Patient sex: F
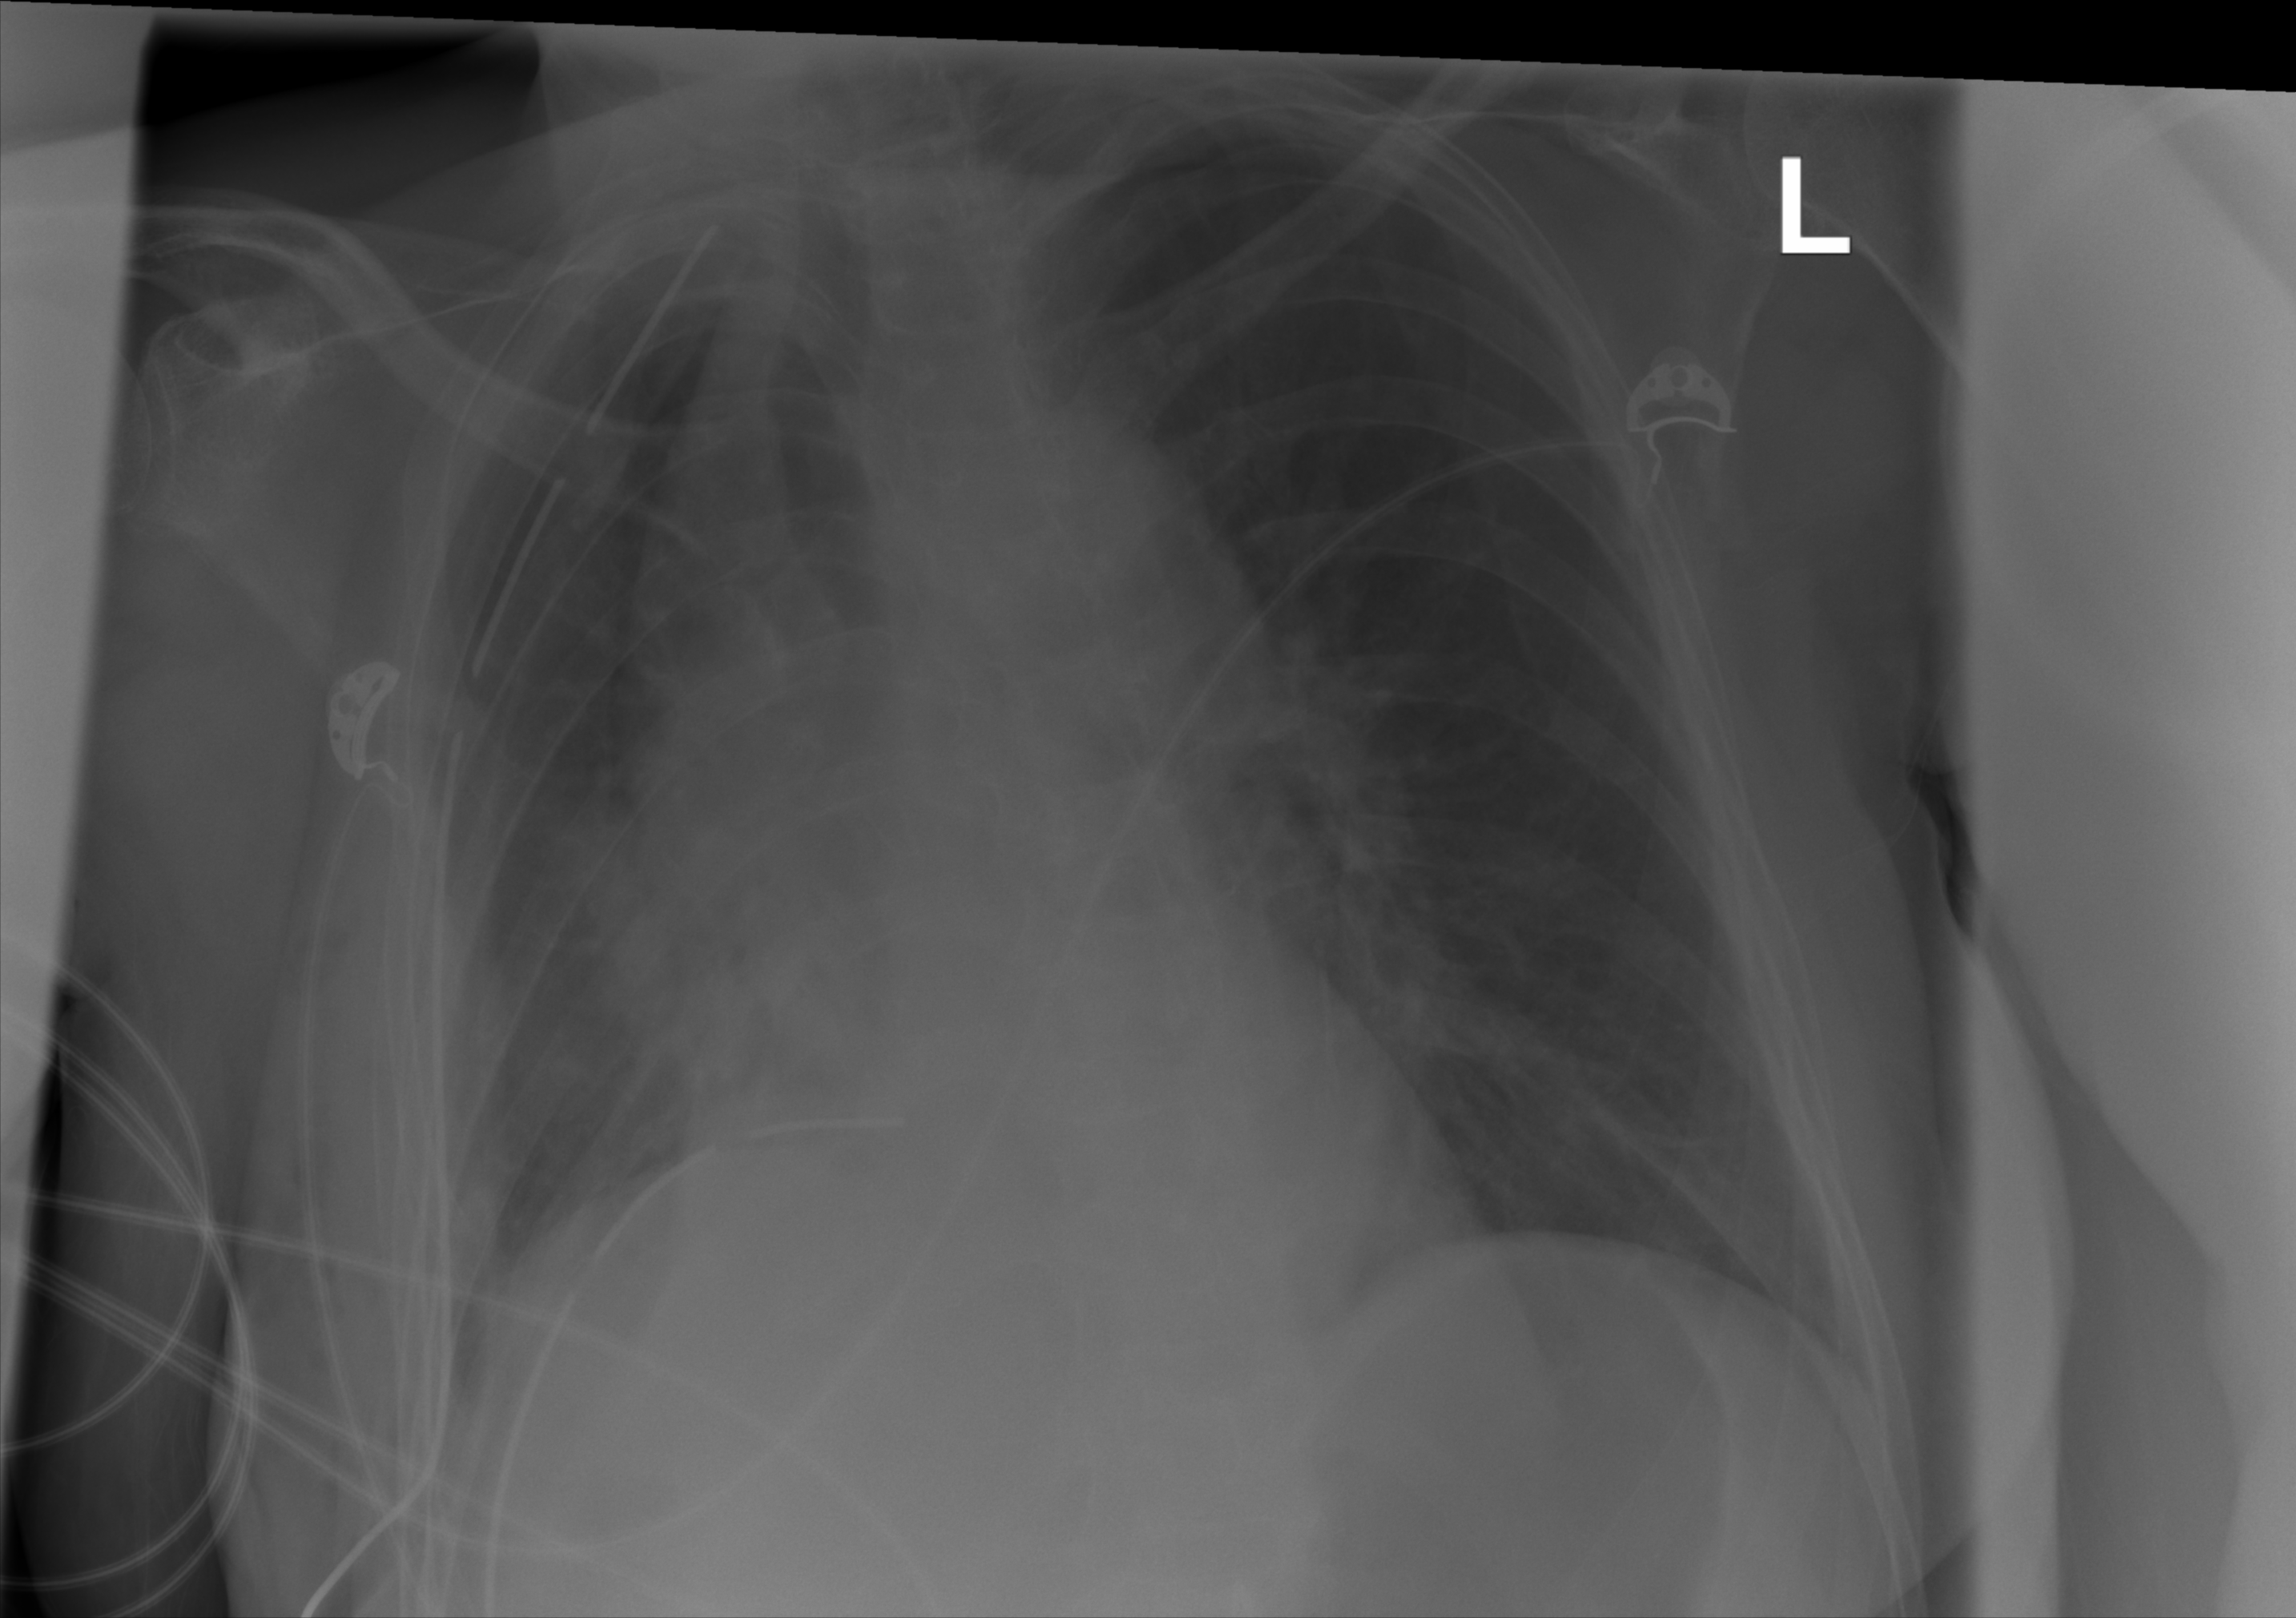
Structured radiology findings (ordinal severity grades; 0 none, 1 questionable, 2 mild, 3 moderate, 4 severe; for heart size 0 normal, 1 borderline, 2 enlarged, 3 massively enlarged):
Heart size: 0
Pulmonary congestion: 0
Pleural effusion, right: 0
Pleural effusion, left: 0
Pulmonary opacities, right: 2
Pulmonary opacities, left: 0
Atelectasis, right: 2
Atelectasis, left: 0